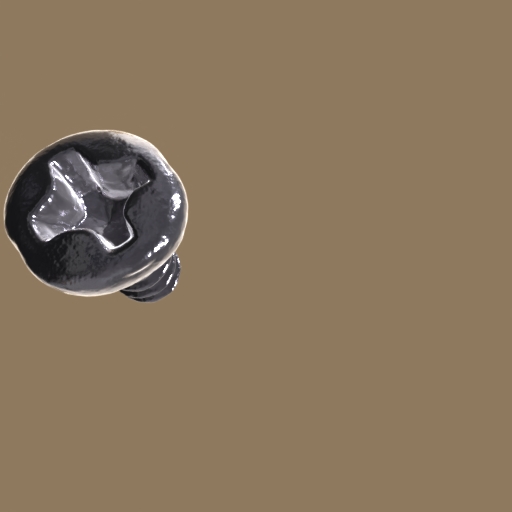
Label: screw